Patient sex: F
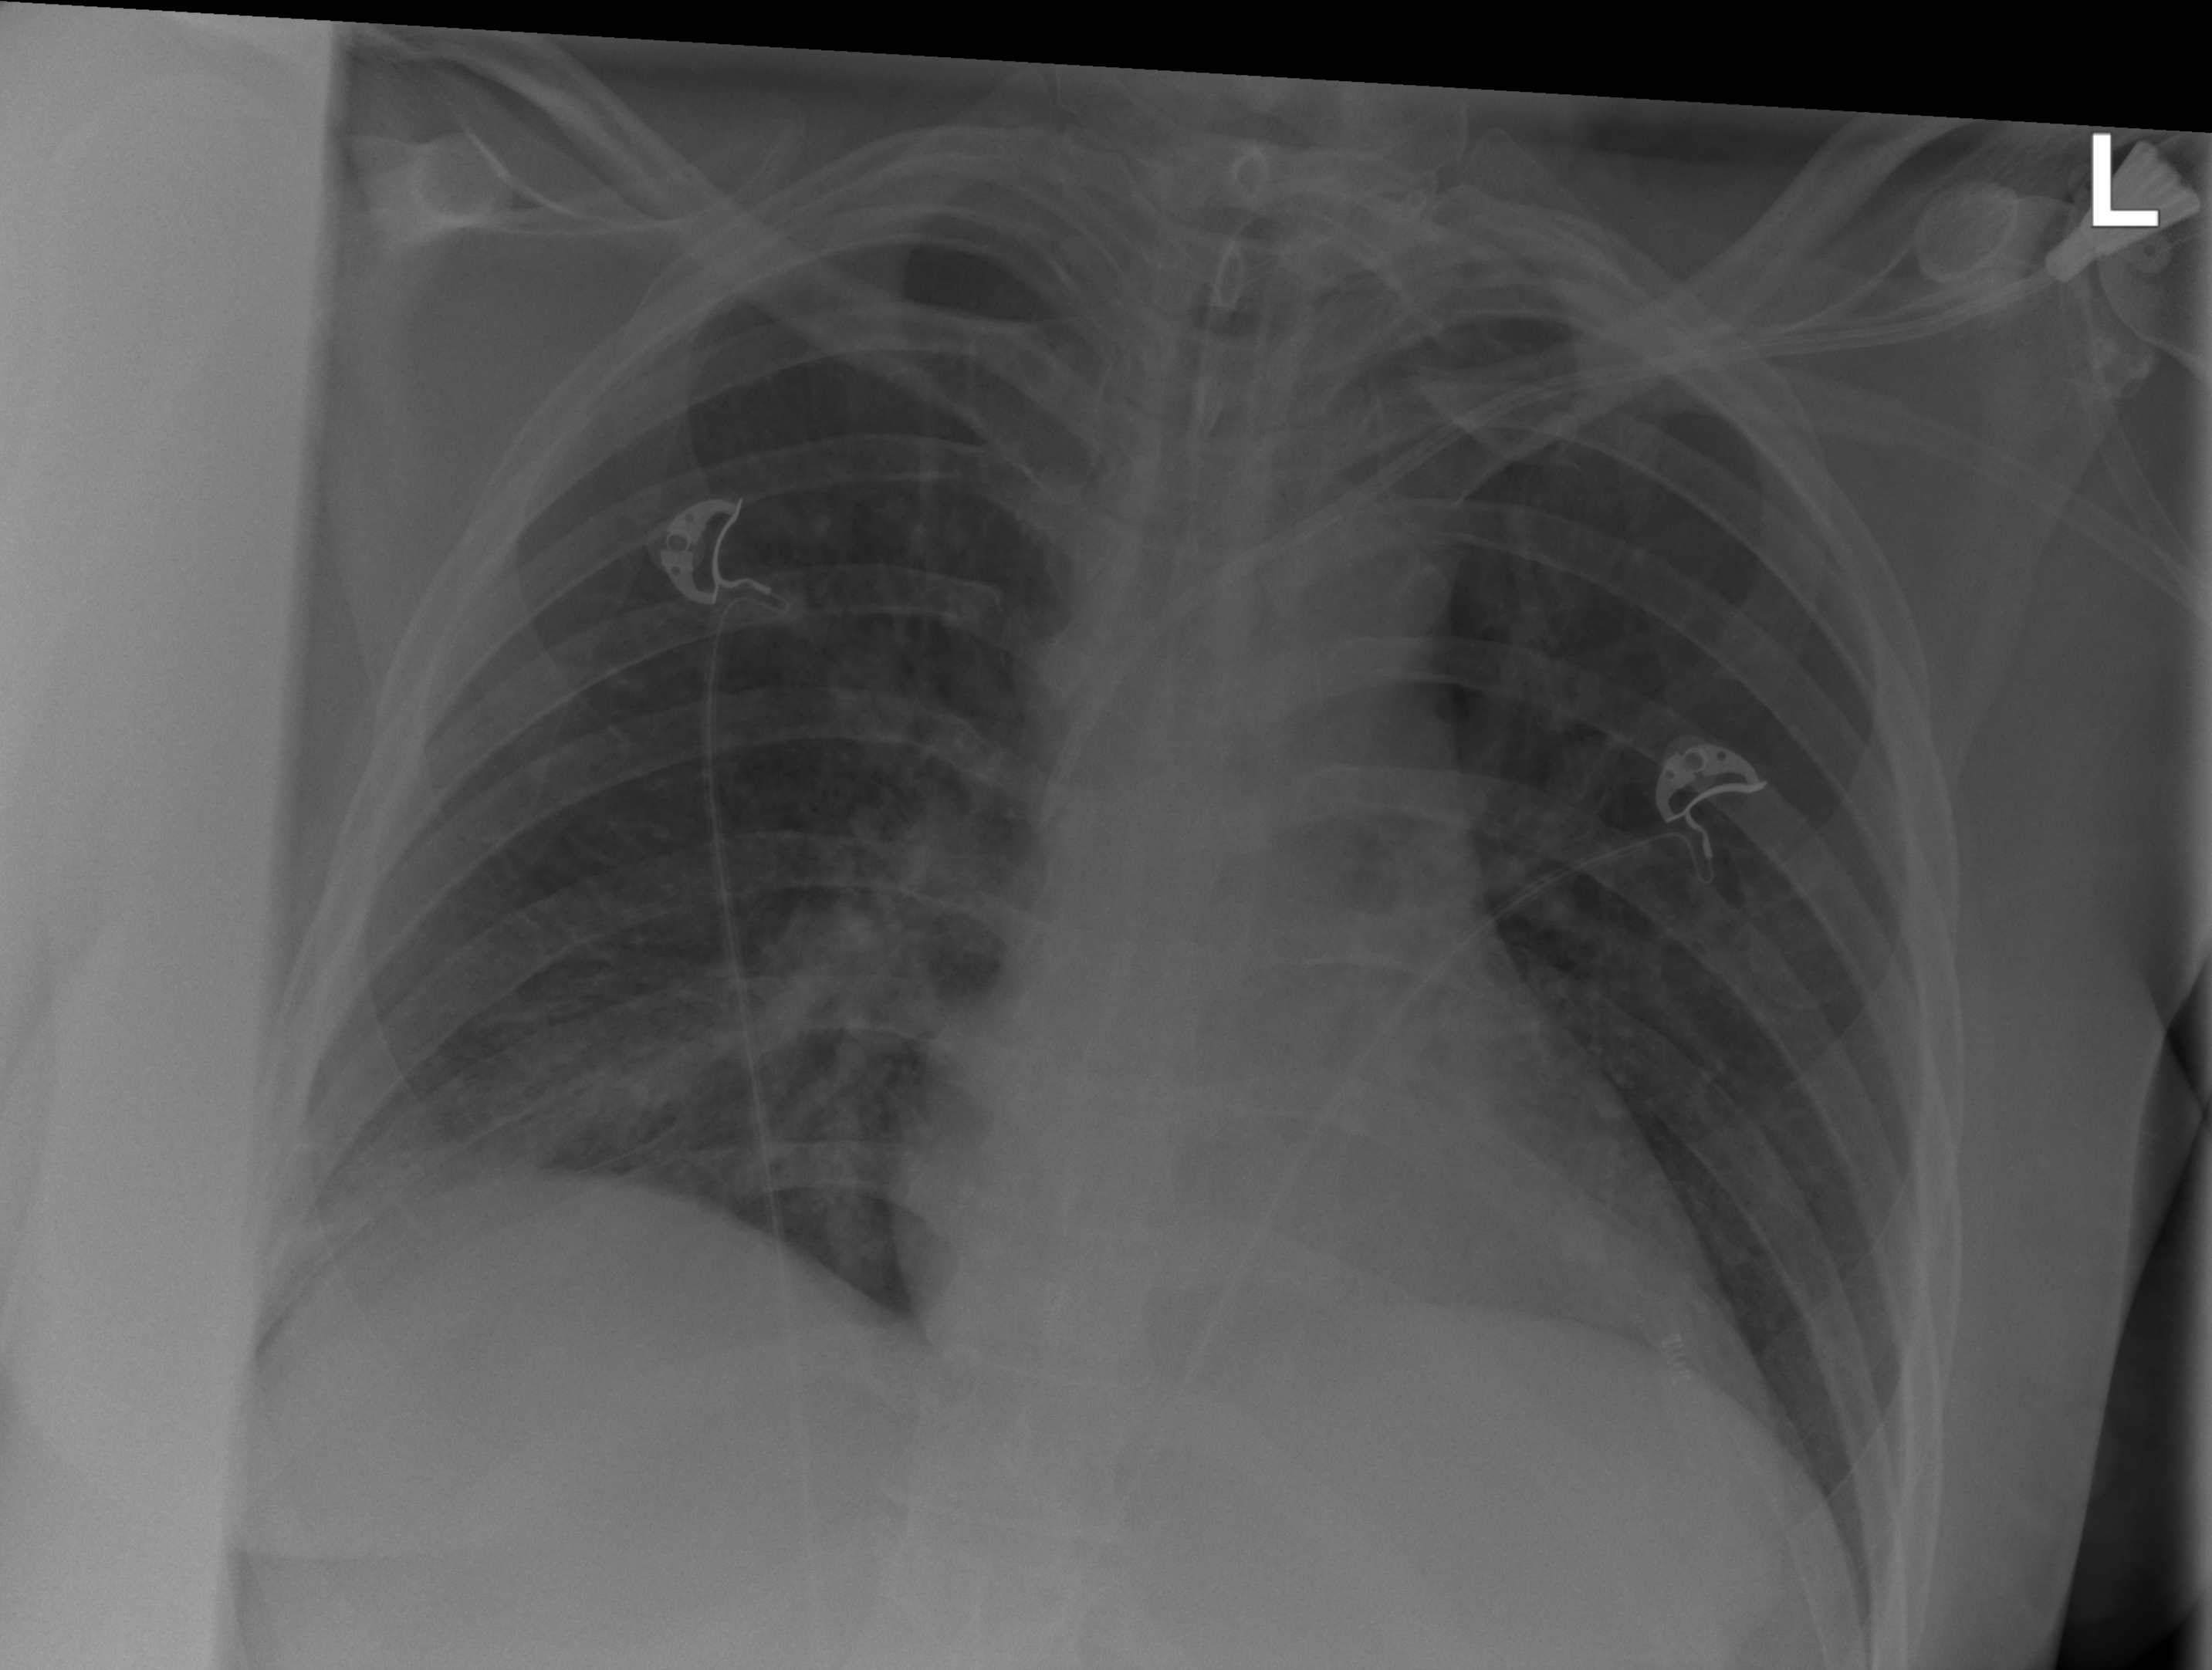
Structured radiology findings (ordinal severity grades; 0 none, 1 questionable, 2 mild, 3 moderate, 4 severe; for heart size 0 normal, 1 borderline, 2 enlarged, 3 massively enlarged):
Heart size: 0
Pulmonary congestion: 0
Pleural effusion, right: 0
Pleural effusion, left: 0
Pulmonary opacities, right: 2
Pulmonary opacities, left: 0
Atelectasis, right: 0
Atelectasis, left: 0